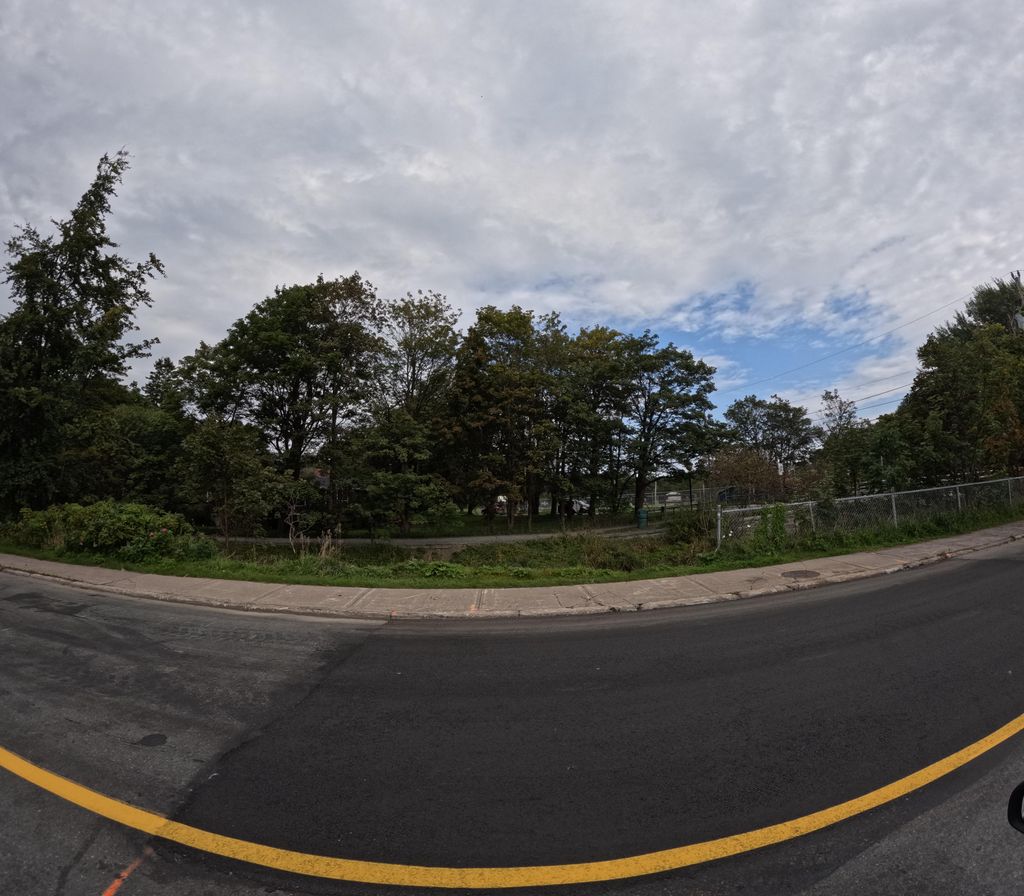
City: st_johns